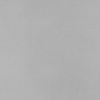
Label: dusty